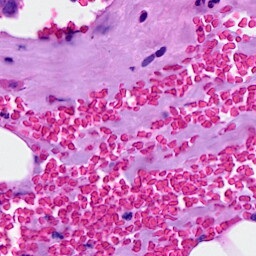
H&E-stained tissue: Breast